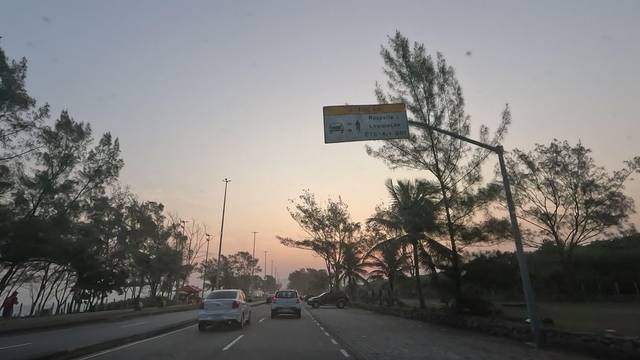
Region: Brazil
Coordinates: -23.021, -43.442